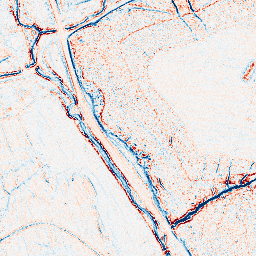
Category: edge_preserving
Decomposition family: anisotropic_diffusion
Decomposition parameters: iterations: 5
kappa: 30
gamma: 0.15
Upsampling method: quintic
Upsampling parameters: scale: 8
Upsampling scale: 8